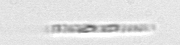
Label: Leptocylindrus